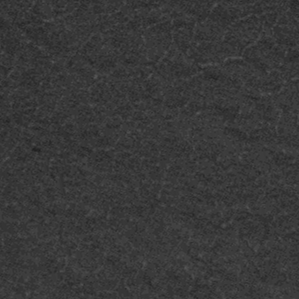
Label: frost